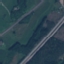
Label: Highway